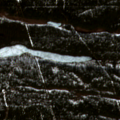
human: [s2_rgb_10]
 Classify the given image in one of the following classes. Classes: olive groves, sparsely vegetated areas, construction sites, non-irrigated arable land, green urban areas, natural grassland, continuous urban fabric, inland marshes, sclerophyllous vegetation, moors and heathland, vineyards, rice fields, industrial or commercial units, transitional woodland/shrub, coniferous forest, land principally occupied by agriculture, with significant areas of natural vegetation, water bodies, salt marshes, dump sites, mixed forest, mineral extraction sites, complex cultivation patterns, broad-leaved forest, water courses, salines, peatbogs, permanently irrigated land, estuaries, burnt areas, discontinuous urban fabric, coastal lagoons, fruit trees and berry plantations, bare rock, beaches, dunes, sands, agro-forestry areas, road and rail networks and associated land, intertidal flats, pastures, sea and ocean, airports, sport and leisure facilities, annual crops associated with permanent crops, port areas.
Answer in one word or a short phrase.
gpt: coniferous forest, mixed forest